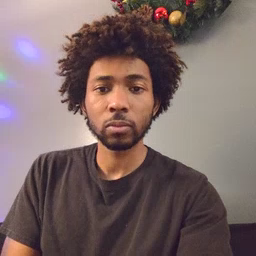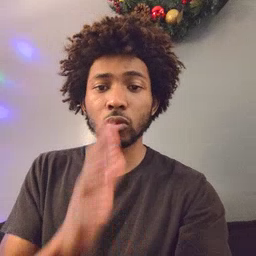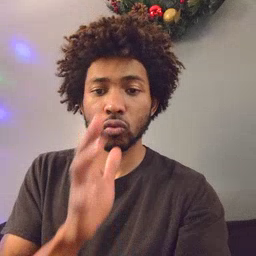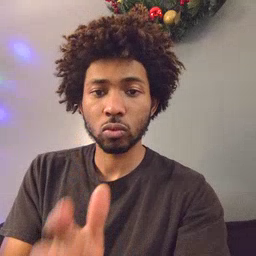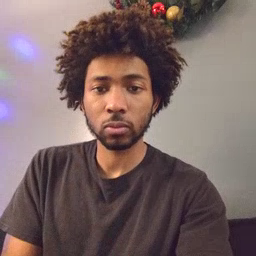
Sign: grandma